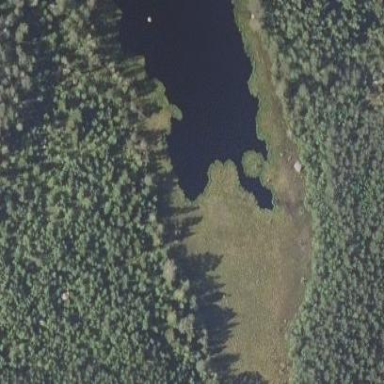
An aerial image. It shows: Marsh wetland.